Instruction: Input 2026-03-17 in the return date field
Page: home
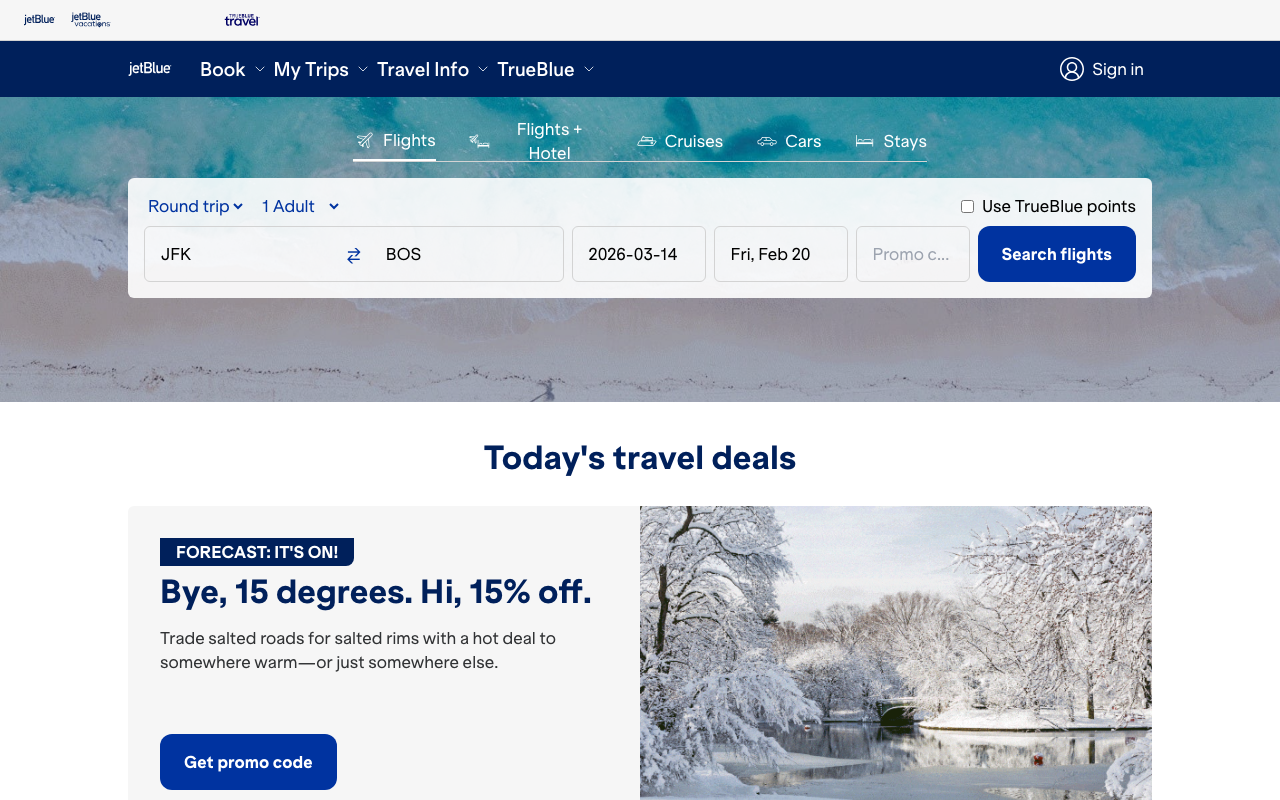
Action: type